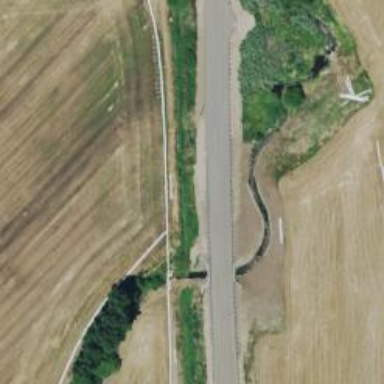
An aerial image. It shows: Tertiary road passing over bridge.